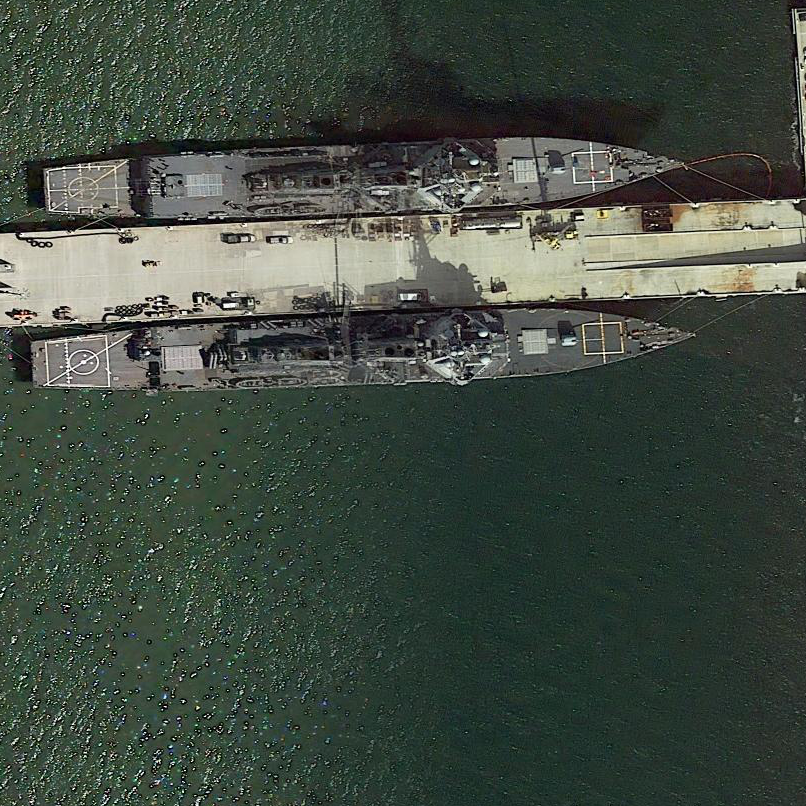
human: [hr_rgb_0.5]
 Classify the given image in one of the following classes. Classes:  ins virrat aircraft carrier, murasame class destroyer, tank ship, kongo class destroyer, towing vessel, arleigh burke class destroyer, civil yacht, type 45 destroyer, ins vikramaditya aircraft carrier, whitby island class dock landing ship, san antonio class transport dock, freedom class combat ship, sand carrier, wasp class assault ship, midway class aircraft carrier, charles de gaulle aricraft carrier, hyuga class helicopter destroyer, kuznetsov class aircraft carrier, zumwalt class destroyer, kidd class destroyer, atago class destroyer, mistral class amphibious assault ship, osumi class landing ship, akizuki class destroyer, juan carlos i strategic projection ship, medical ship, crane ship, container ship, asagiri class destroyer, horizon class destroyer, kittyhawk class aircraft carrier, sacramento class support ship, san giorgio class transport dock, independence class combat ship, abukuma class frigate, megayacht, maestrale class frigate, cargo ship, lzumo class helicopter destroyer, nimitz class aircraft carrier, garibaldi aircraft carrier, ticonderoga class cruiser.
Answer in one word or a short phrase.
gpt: Arleigh Burke class destroyer